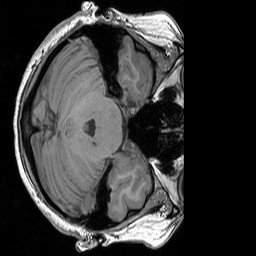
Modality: T1w
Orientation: axial
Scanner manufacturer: siemens
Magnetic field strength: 3 T
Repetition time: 1.83 s
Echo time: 0.00303 s